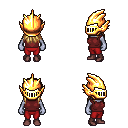
a pixel art fantasy rpg character, female body template, dark elf, purple skin, maroon sleeveless shirt, red pants, blonde unkempt hairstyle, gold helm, maroon shoes, four views (front, back, left, right), 2x2 character sprite sheet, small pixel art, hard edges, no anti-aliasing